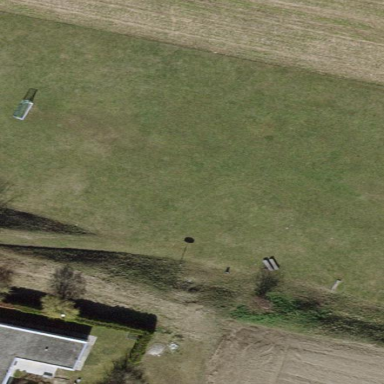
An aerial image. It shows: Grass pitch used for soccer.